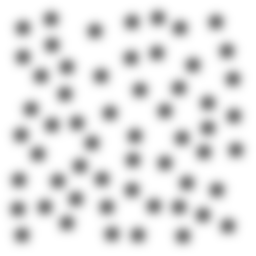
Squares: 0
Triangles: 0
Stars: 57
Total shapes: 57